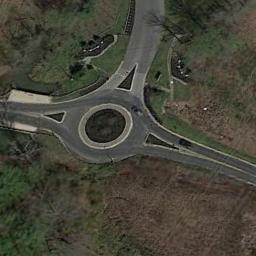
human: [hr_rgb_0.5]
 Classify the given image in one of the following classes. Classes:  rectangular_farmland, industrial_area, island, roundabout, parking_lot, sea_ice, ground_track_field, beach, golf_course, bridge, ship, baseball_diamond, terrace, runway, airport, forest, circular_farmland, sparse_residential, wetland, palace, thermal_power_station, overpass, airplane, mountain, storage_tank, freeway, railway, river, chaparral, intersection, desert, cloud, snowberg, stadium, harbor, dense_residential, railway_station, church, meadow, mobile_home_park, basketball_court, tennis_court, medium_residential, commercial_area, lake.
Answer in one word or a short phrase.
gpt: roundabout